高一 · 立体几何学
如图, $A B C-A^{\prime} B^{\prime} C^{\prime}$ 是体积为 1 的棱柱, 则四棱雉 $C-A A^{\prime} B^{\prime} B$ 的体积是 ( )

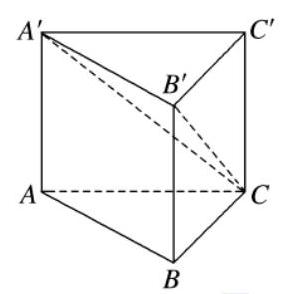
A. $\frac{1}{3}$
B. $\frac{1}{2}$
C. $\frac{2}{3}$
D. $\frac{3}{4}$
答案: C
解析: $\because V_{C-A^{\prime}} B^{\prime} C^{\prime}=\frac{1}{3} V_{A B C-A^{\prime}} B^{\prime} C^{\prime}=\frac{1}{3}$,
$\therefore V_{C-A A^{\prime} B^{\prime}}{ }^{B}=1-\frac{1}{3}=\frac{2}{3}$.